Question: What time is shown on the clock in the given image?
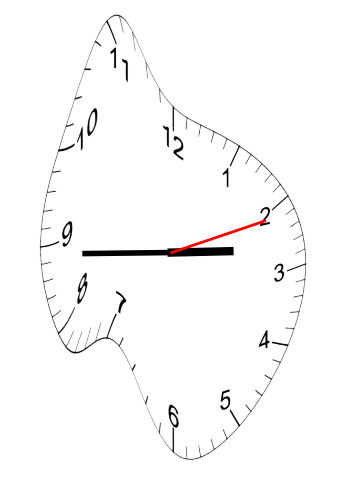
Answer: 02:44:11